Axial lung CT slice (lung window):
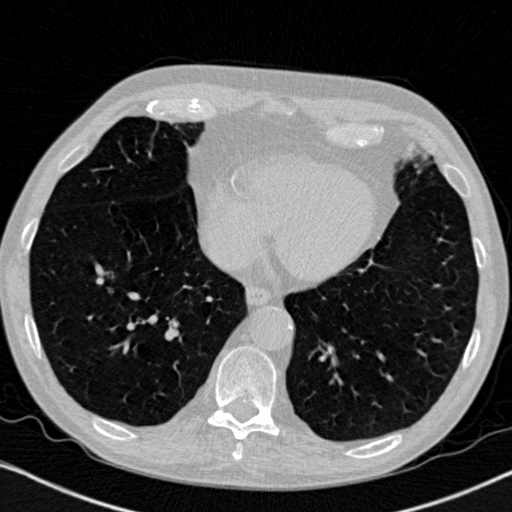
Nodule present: no